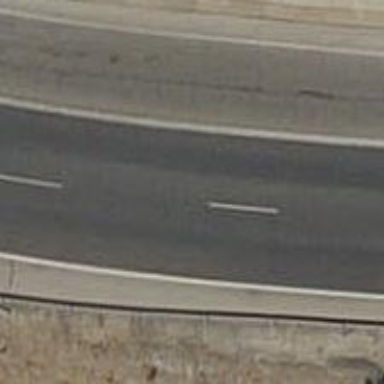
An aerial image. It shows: Motorway link.